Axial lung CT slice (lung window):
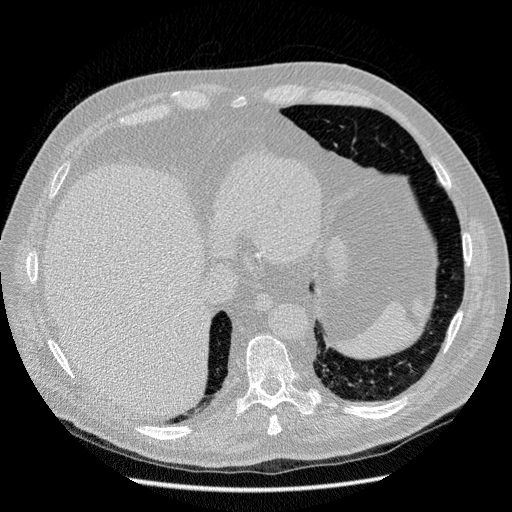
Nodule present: no